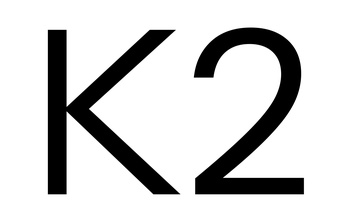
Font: InstrumentSans_Regular